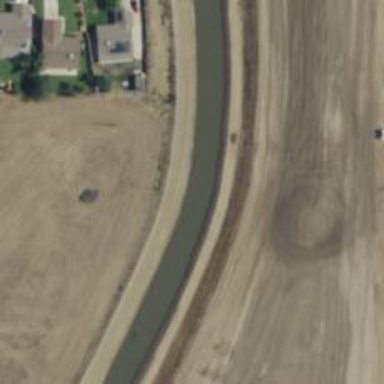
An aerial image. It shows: Canal.